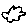
Label: cloud